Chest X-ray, AP view. Patient: 61 years old, sex M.
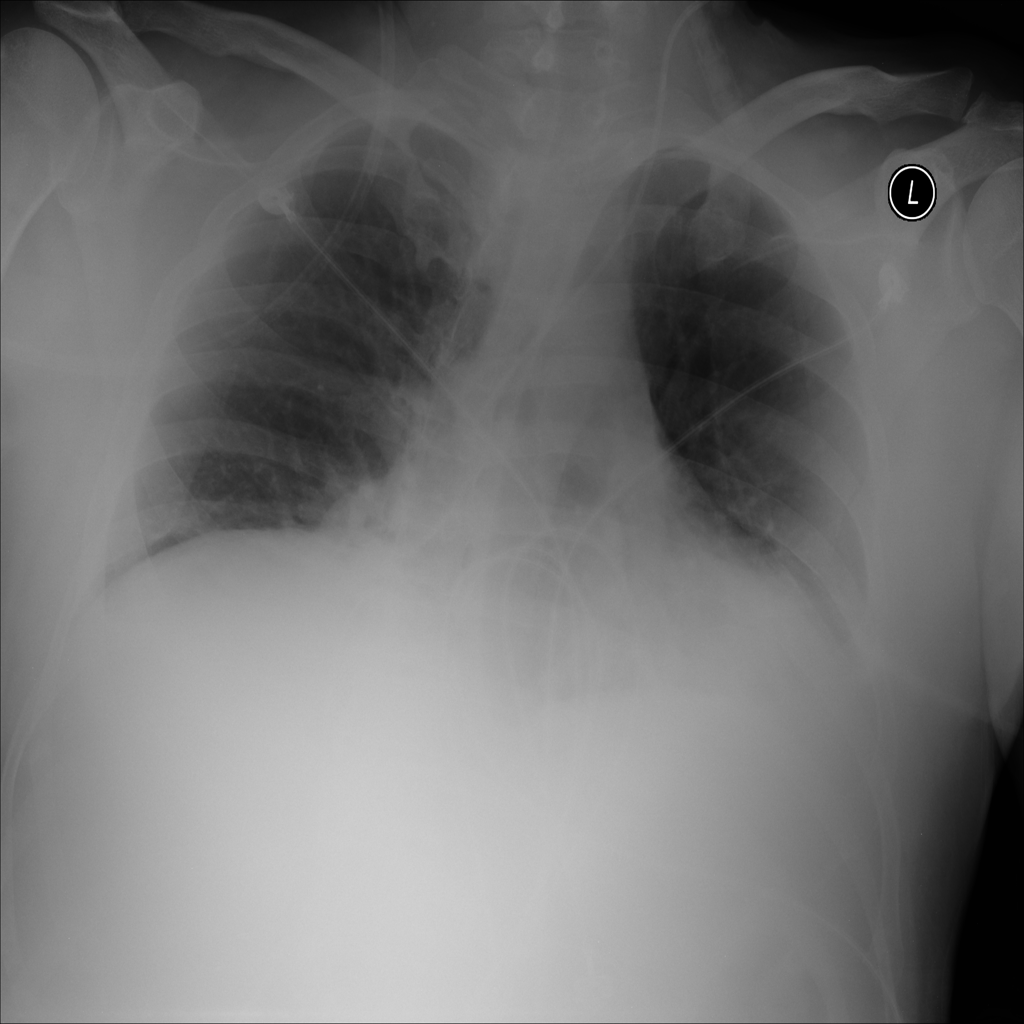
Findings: No Finding